Question: I'm having problems with my nav bar menu when viewing in mobile. It seems that it was being covered with the contents upon scrolling. I wanted to set it to front. Please help me fix this.
My website link is <URL> and please minimize it for mobile view. Refer to the image below for the problem reference.

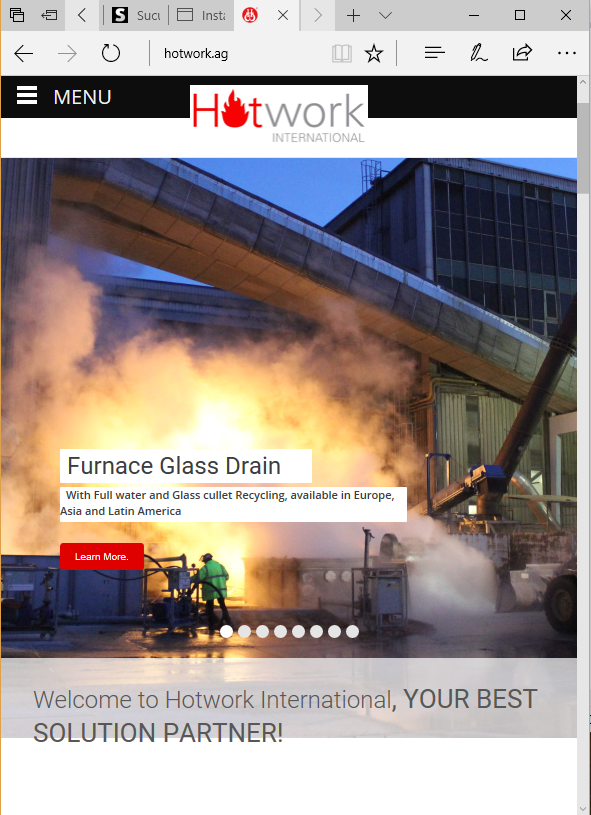
Answer: Set a high z-index value on your nav bar.
'''
#nxrmenu_bar { z-index: 9999; }
'''